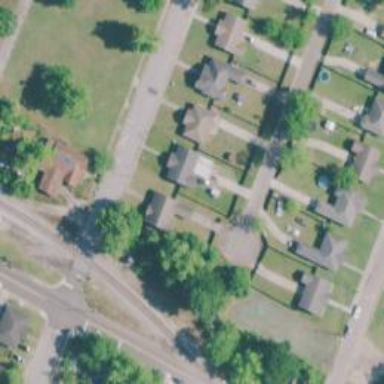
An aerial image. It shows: Alley classified as service road.